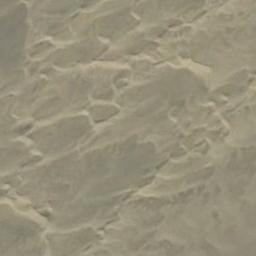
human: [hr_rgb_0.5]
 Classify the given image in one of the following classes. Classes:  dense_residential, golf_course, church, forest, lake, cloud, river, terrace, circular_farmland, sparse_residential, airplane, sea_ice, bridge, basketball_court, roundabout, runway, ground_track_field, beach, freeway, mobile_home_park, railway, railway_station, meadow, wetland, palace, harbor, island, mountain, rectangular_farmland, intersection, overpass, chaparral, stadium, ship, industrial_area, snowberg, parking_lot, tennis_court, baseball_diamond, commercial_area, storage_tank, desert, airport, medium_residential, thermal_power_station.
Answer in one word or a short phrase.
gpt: desert